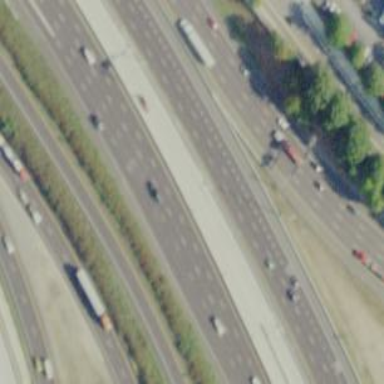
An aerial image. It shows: Motorway link.